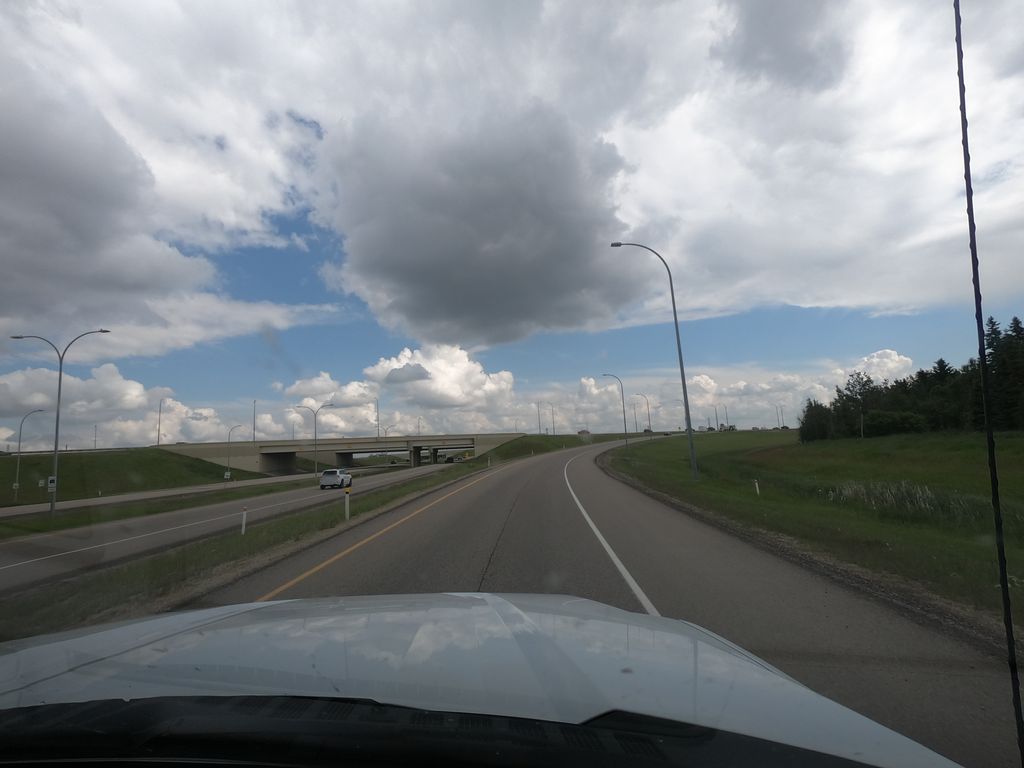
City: edmonton